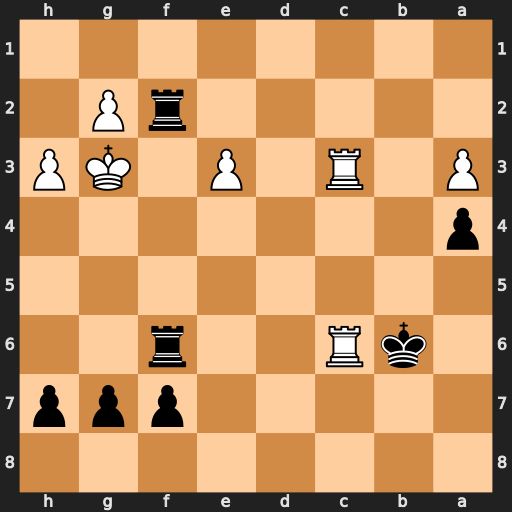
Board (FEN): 8/5ppp/1kR2r2/8/p7/P1R1P1KP/5rP1/8
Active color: b
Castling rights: -
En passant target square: -
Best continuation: Rxc6 Rxc6+ Kxc6